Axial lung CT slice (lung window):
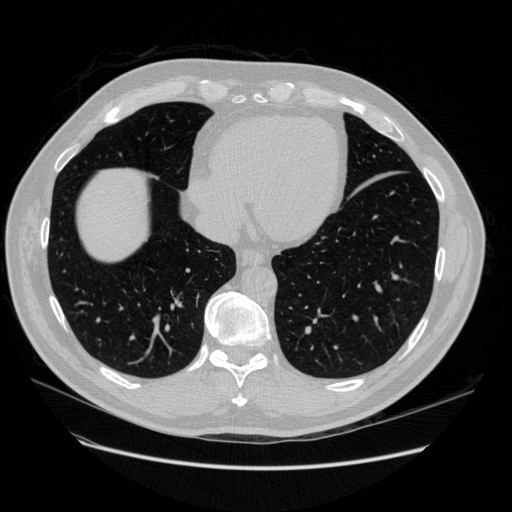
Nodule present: no